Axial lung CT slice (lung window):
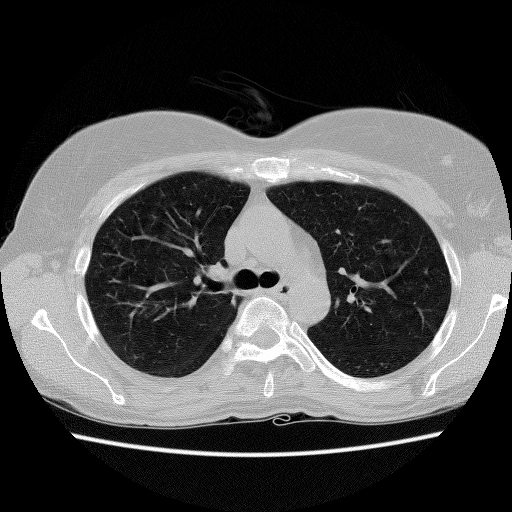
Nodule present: no